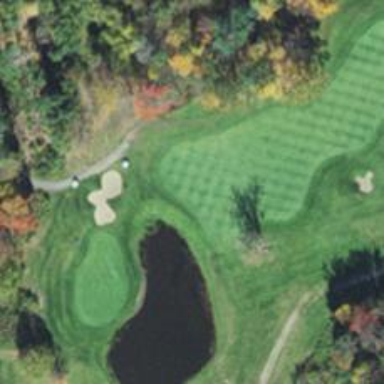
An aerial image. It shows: Golf hole.